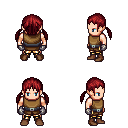
a pixel art fantasy rpg character, male body template, human, light skin, leather chest armor, gold greaves, brunette twin-tailed hairstyle, metal gloves, brown shoes, four views (front, back, left, right), 2x2 character sprite sheet, small pixel art, hard edges, no anti-aliasing